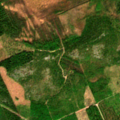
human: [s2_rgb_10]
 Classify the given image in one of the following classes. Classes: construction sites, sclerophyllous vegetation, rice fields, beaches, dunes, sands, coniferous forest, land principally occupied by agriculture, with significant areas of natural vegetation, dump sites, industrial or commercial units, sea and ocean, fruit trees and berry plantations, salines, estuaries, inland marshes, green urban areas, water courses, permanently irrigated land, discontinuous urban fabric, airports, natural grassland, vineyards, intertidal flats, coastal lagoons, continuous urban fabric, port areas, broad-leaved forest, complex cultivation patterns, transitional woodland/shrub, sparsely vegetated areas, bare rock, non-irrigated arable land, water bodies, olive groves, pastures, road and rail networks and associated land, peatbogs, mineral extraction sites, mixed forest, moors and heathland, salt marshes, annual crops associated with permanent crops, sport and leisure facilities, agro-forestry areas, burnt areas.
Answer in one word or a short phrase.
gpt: mixed forest, transitional woodland/shrub